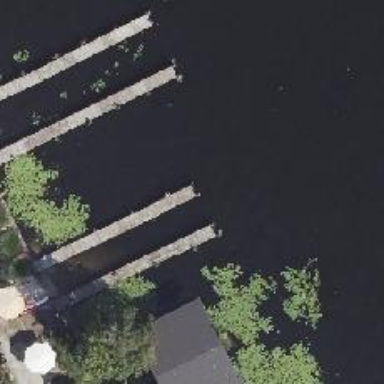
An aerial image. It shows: Man-made pier.